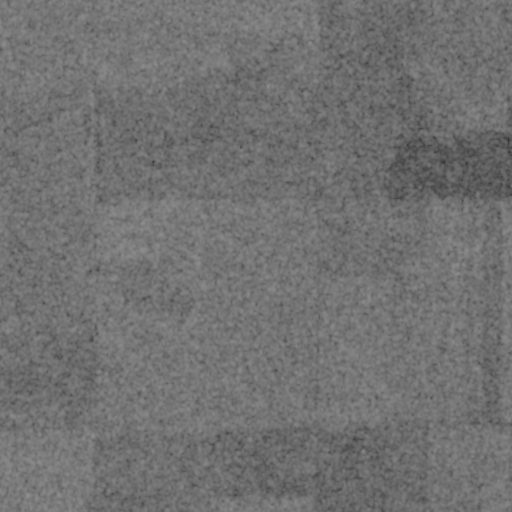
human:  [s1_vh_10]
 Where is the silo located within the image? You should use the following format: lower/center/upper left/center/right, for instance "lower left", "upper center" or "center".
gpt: The silo is located in the lower left of the image.
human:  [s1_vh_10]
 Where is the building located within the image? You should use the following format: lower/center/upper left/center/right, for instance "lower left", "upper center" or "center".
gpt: The building is located in the lower left of the image.
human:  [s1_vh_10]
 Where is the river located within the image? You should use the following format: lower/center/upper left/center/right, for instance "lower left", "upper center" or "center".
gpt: The river is located in the left of the image.
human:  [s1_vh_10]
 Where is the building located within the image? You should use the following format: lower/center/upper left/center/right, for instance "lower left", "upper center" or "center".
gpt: The building is located in the lower left of the image.
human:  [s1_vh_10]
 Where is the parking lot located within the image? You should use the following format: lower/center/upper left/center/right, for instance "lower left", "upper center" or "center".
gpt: There is no parking lot in the image.

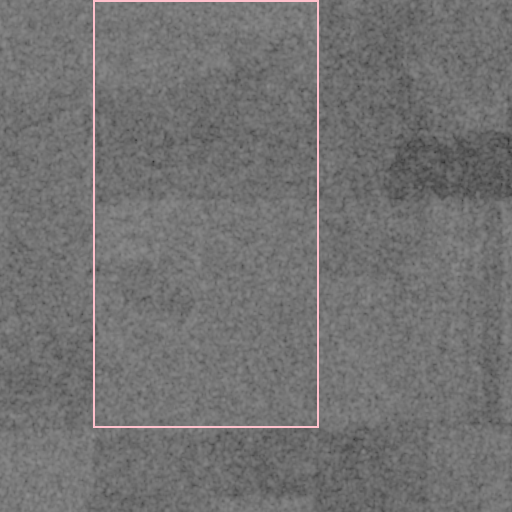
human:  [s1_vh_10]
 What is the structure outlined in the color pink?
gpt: The structure outlined in pink is a crop field.
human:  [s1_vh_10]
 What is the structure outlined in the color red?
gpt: There is no red outline.